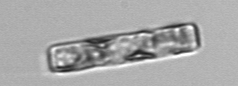
Label: Guinardia_delicatula